Question: I'm new in and i'm looking some help with a transformation.
<URL>
What i'm trying to do with :
first i want to group the following columns : 'call_key ivr_agent cli dnis lang_id'
and after i need to copy the other infos into one row only : all other info need to go on one row.
the second row with same 'call_key' (and others) need to go on a new column.
In few words:
I need that all rows with same call_key are on one row only
<URL>

File excel test : <URL>
Thank you so much for your help,
Phil
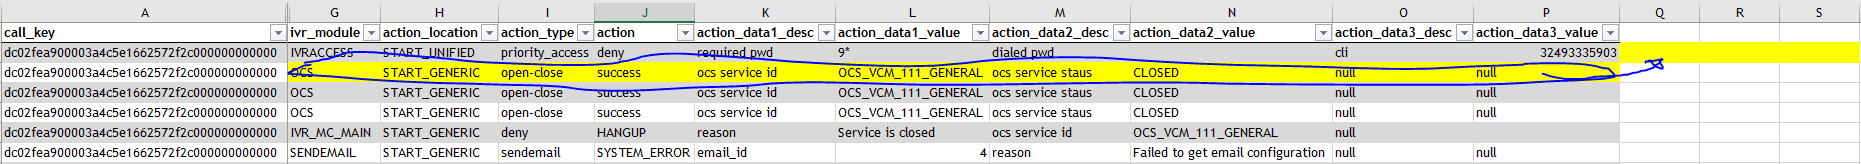
Answer: I couldn't understand exactly if you needed the rows in new columns or just merge them in a single one.
For merging in a single one, try this query:
'''
let
Origen = Excel.CurrentWorkbook(){[Name="Table1"]}[Content],
RemoveBlanks = Table.SelectRows(Origen, each [call_key] <> null and [call_key] <> ""),
CombineCols = Table.AddColumn(RemoveBlanks, "MergedCol", each Text.Combine({Text.From([action_time], "es-CO"), [ivr_module], [action_location], [action_type], [action], [action_data1_desc], Text.From([action_data1_value], "es-CO"), [action_data2_desc], [action_data2_value], [action_data3_desc], Text.From([action_data3_value], "es-CO")}, "|"), type text),
RemoveCols = Table.SelectColumns(CombineCols,{"call_key", "ivr_agent", "cli", "dnis", "lang_id", "MergedCol"}),
GroupAndMerge = Table.Group(RemoveCols, {"call_key", "ivr_agent", "cli", "dnis", "lang_id"}, {{"New", each Text.Combine([MergedCol], "#(lf)"), type text}})
in
GroupAndMerge
'''
You may split it again, like this:
'''
let
Origen = Excel.CurrentWorkbook(){[Name="Table1"]}[Content],
RemoveBlanks = Table.SelectRows(Origen, each [call_key] <> null and [call_key] <> ""),
CombineCols = Table.AddColumn(RemoveBlanks, "MergedCol", each Text.Combine({Text.From([action_time], "es-CO"), [ivr_module], [action_location], [action_type], [action], [action_data1_desc], Text.From([action_data1_value], "es-CO"), [action_data2_desc], [action_data2_value], [action_data3_desc], Text.From([action_data3_value], "es-CO")}, "|"), type text),
RemoveCols = Table.SelectColumns(CombineCols,{"call_key", "ivr_agent", "cli", "dnis", "lang_id", "MergedCol"}),
GroupAndMerge = Table.Group(RemoveCols, {"call_key", "ivr_agent", "cli", "dnis", "lang_id"}, {{"New", each Text.Combine([MergedCol], "#(lf)"), type text}}),
SplitColumn = Table.SplitColumn(GroupAndMerge, "New", Splitter.SplitTextByDelimiter("|", QuoteStyle.Csv), {"New.1", "New.2", "New.3", "New.4", "New.5", "New.6", "New.7", "New.8", "New.9", "New.10", "New.11", "New.12", "New.13", "New.14", "New.15", "New.16", "New.17", "New.18", "New.19", "New.20", "New.21", "New.22", "New.23", "New.24", "New.25", "New.26", "New.27", "New.28", "New.29", "New.30", "New.31", "New.32", "New.33", "New.34", "New.35", "New.36", "New.37", "New.38", "New.39", "New.40", "New.41", "New.42", "New.43", "New.44", "New.45", "New.46", "New.47", "New.48", "New.49", "New.50", "New.51", "New.52", "New.53", "New.54", "New.55", "New.56", "New.57", "New.58", "New.59"})
in
SplitColumn
'''